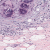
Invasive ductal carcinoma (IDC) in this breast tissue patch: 0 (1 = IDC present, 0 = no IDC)